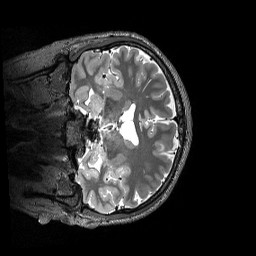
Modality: T2w
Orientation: coronal
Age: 21
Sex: male
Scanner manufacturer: siemens
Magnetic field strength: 3 T
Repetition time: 3.2 s
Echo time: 0.565 s